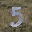
Label: 5